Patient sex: F
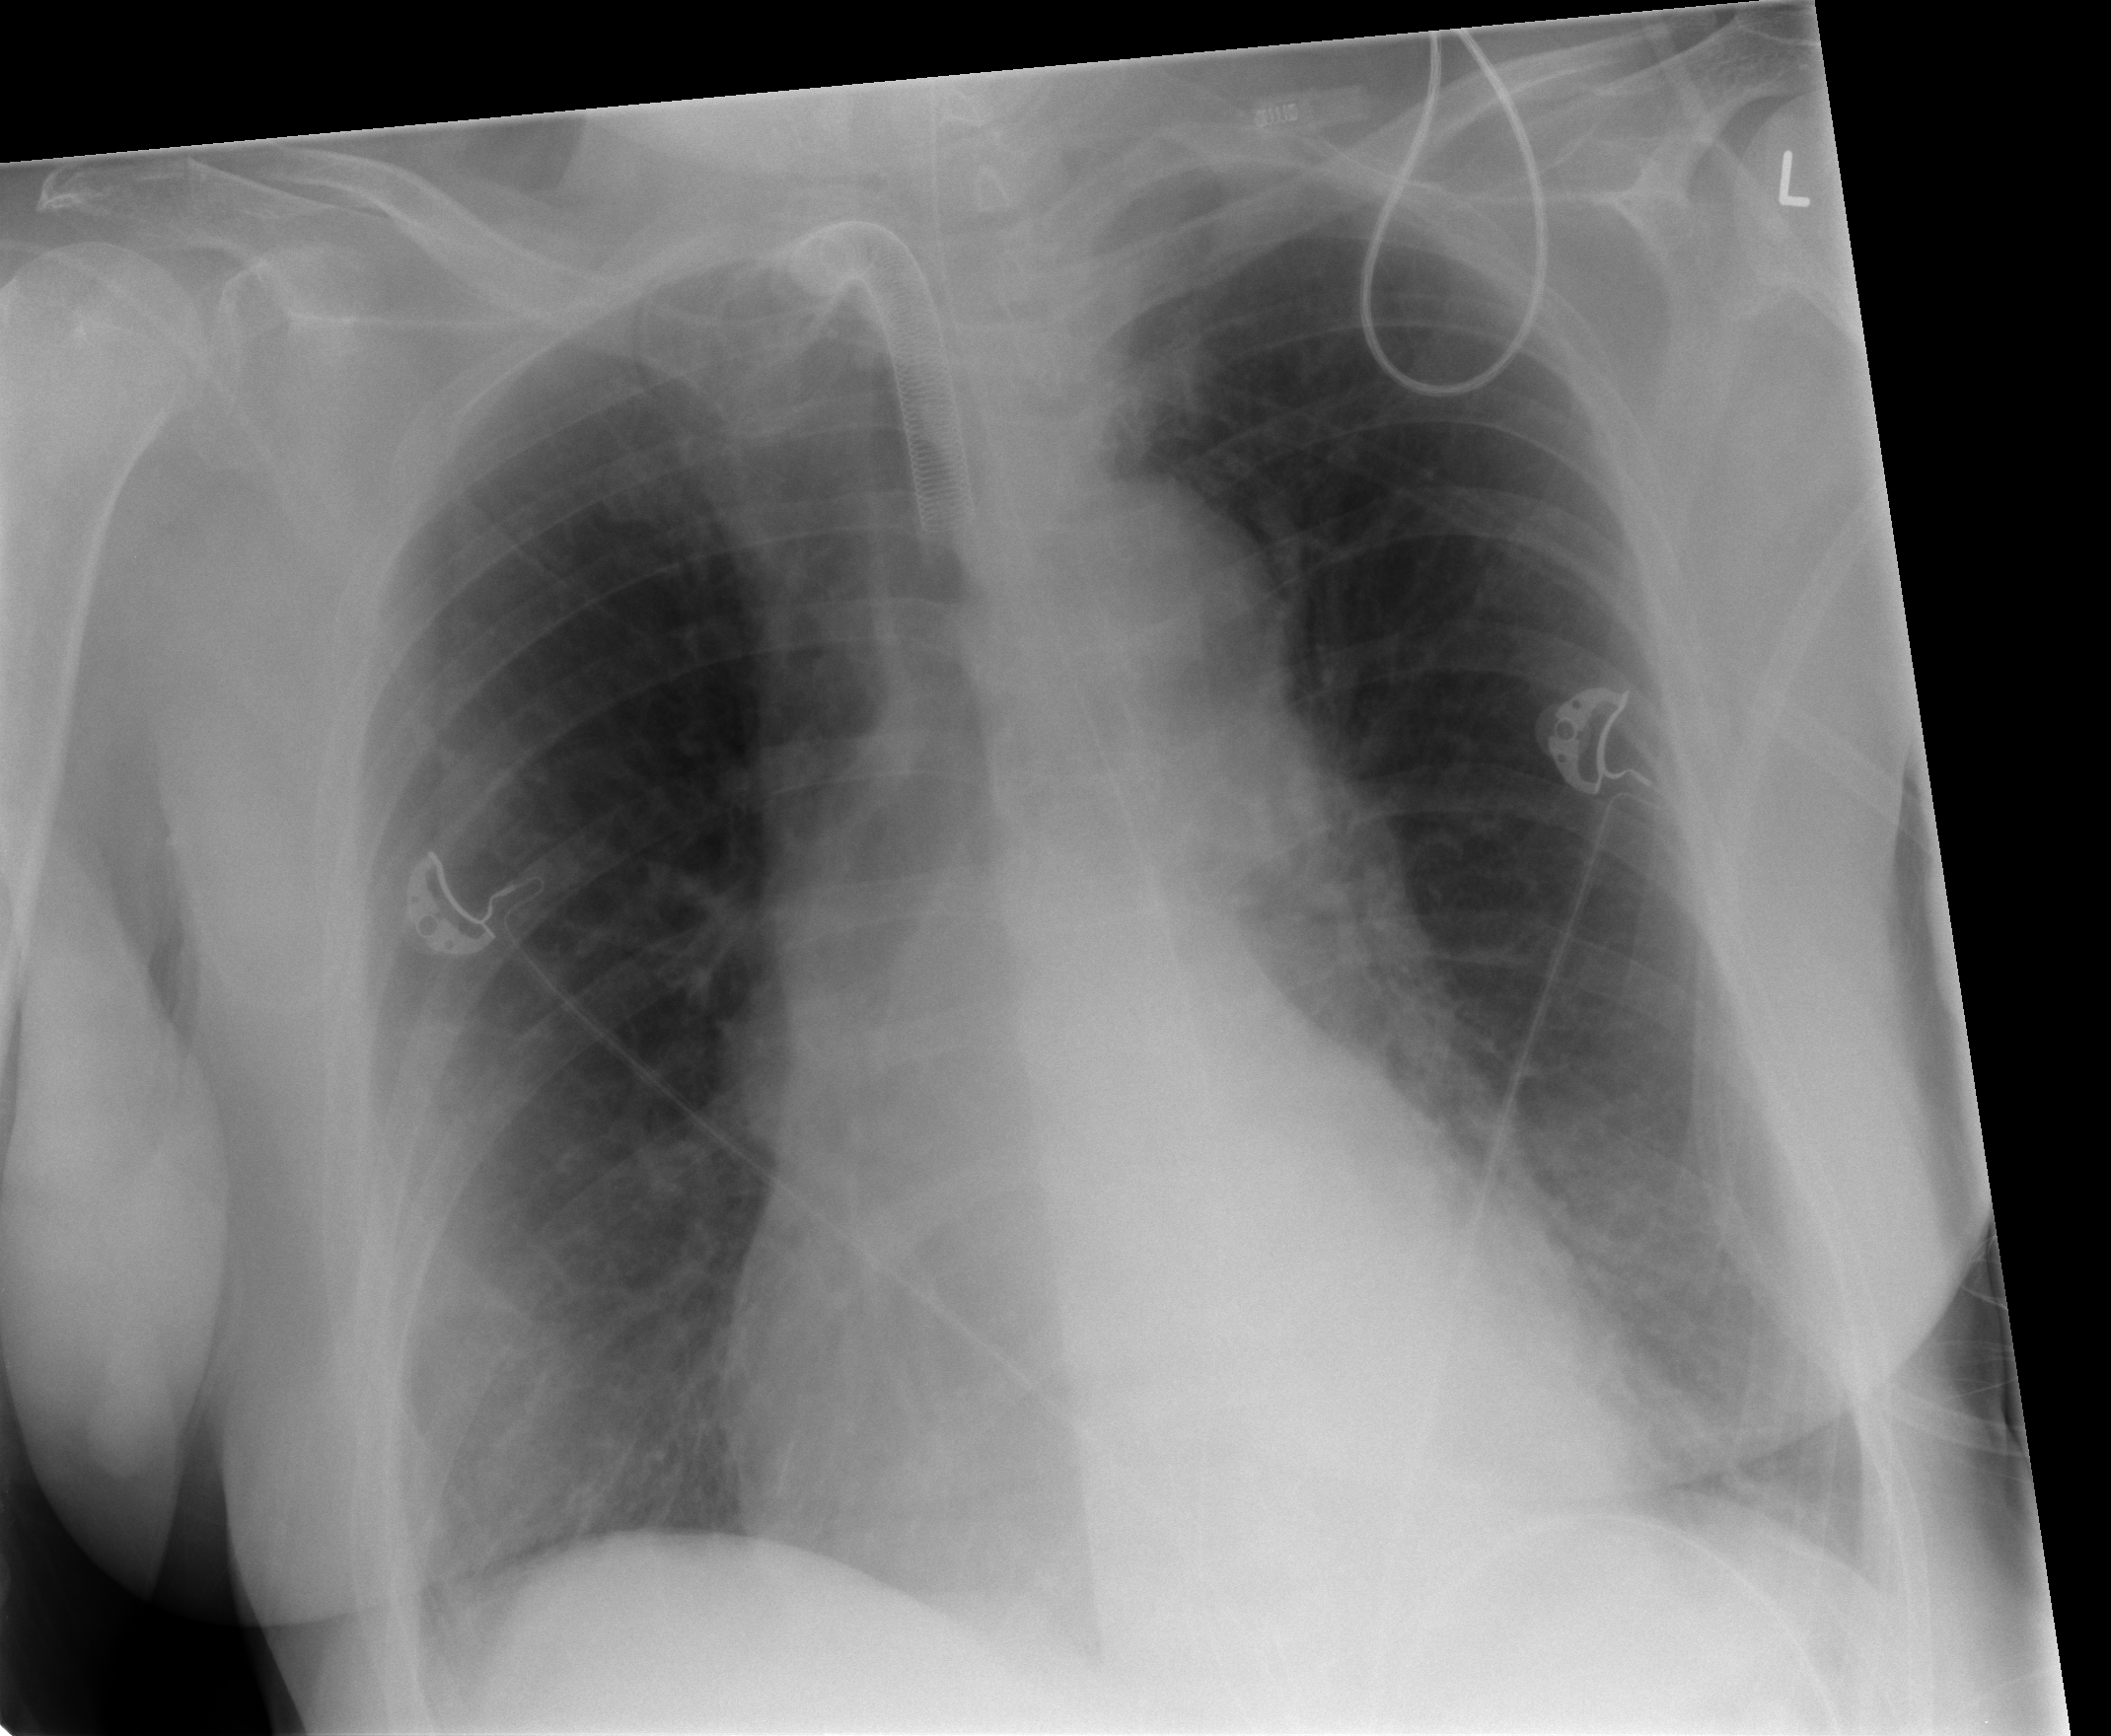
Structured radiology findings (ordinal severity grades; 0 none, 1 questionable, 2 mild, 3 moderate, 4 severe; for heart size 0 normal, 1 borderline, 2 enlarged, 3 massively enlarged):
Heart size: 2
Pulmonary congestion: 3
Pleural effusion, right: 2
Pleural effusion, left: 2
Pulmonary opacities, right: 0
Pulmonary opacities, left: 0
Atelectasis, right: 2
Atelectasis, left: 2